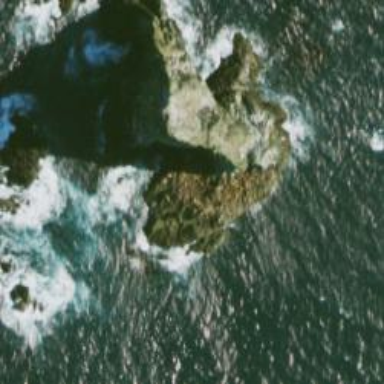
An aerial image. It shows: Natural rock reef.